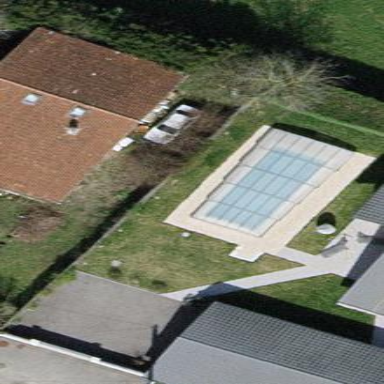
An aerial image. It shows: Swimming pool located in leisure land.